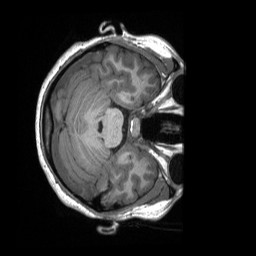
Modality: T1w
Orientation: axial
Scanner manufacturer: siemens
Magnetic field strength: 3 T
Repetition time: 2.3 s
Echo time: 0.00232 s